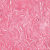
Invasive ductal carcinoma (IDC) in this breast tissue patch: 0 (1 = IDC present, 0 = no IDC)